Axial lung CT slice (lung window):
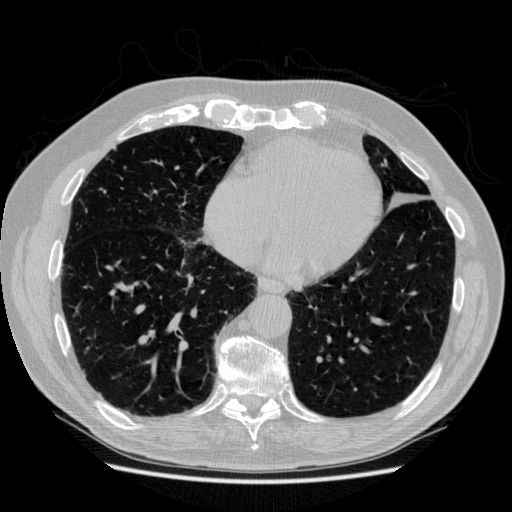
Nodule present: no